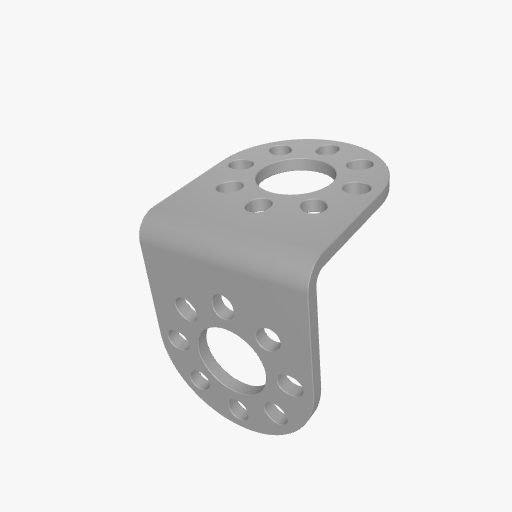
Part: LBracketRoundEnd